【题型】填空题　【知识点】解析几何　【难度】medium
高二年级某同学打篮球时，发现当篮球放在地面上时，篮球的斜上方灯泡照过来的光线使得篮球在地面上留下的影子有点像数学课堂上学过的椭圆。通过自学与与老师探讨，他还确定地面上的影子是椭圆的焦点点，若篮球的半径为1个单位长度，灯泡与桌面的距离为4个单位长度，灯泡垂直照射在平面上的点为$A$，椭圆的右顶点到$A$点的距离为3个单位长度，则此时椭圆的离心率$e=$\underline{\ \ \ \ \ \ \ \ \ \ }。

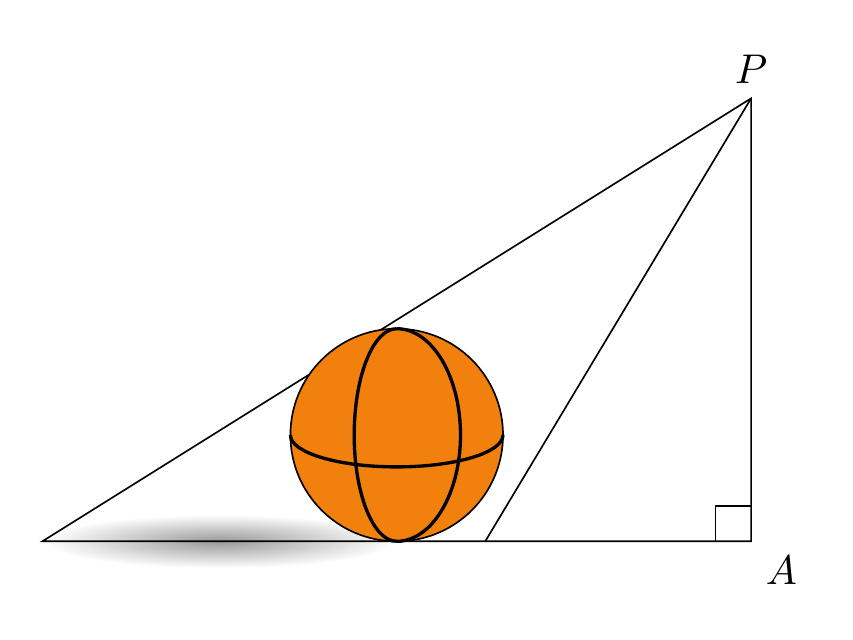
【解答】
\textbf{【答案】} $\frac{7}{9}$

\textbf{【知识点】} 求椭圆的离心率或离心率的取值范围

\textbf{【分析】} 建立平面直角坐标系，解得图中$N$、$Q$的横坐标，列方程组即可求得椭圆的$a$、$c$，进而求得椭圆的离心率。

\textbf{【详解】}
以$A$为原点建立平面直角坐标系，则$P(0,4)$，$R(-3,0)$，直线$PR$的方程为$y=\frac{4}{3}x+4$。

设$M(n,1)$，$Q(n,0)$，
由$M$到直线$PR$的距离为1，得$\frac{\left|\frac{4}{3}n+4-1\right|}{\sqrt{1+\left(\frac{4}{3}\right)^2}}=1$，解得$n=-\frac{7}{2}$或$n=-1$（舍），
则$M\left(-\frac{7}{2},1\right)$，$Q\left(-\frac{7}{2},0\right)$。

又设直线$PN$的方程为$y=kx+4$，
由$M$到直线$PN$的距离为1，得$\frac{\left|\frac{7}{2}k+4-1\right|}{\sqrt{k^2+1}}=1$，整理得$\frac{45}{4}k^2-21k+8=0$，
则$k_1k_2=\frac{32}{45}$，又$k_{PR}=\frac{4}{3}$，故$k_{PN}=\frac{8}{15}$，
则直线$PN$的方程为$y=\frac{8}{15}x+4$，$N\left(-\frac{15}{2},0\right)$。

故$NQ=-\frac{7}{2}+\frac{15}{2}=4=a+c$，$RQ=-3+\frac{7}{2}=\frac{1}{2}=a-c$。

由
\[
\begin{cases}
a+c=4\\
a-c=\frac{1}{2}
\end{cases}
\]
解得
\[
\begin{cases}
a=\frac{9}{4}\\
c=\frac{7}{4}
\end{cases}
\]
故椭圆的离心率$e=\frac{c}{a}=\frac{\frac{7}{4}}{\frac{9}{4}}=\frac{7}{9}$。

故答案为：$\frac{7}{9}$。

\textbf{【点睛】} 关键点点睛：本题的关键是建立合适的直角坐标系，根据直线与圆相切的关系得到直线$PN$的斜率，从而求出$a+c$与$a-c$，解出即可求离心率。

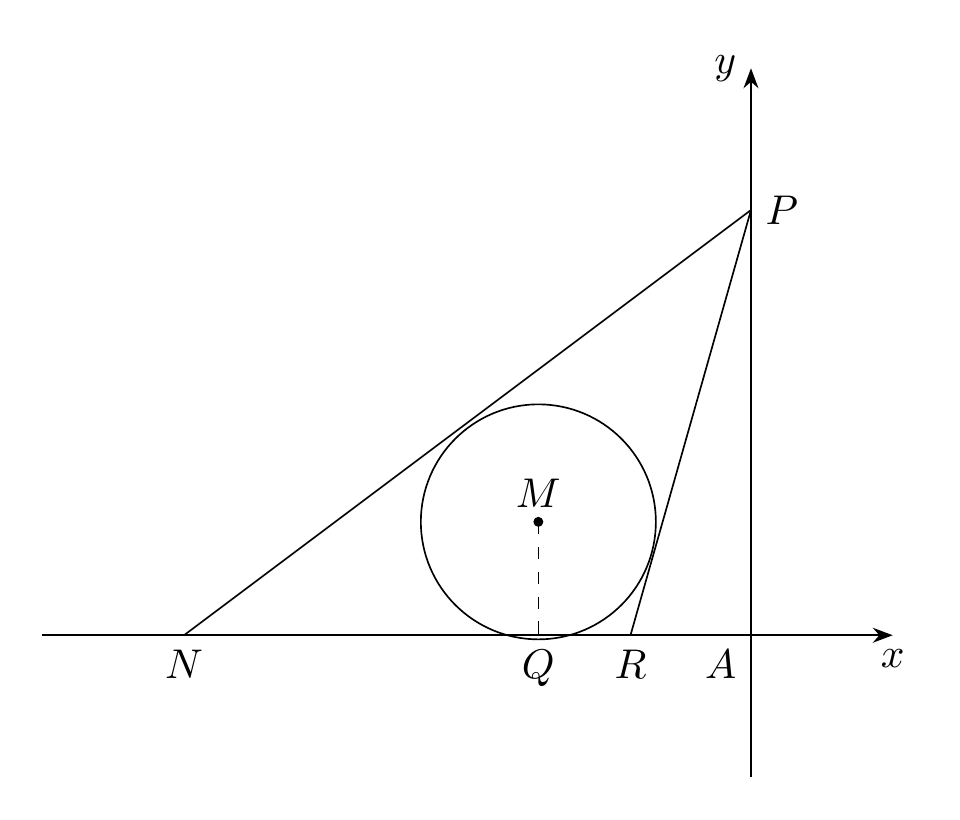